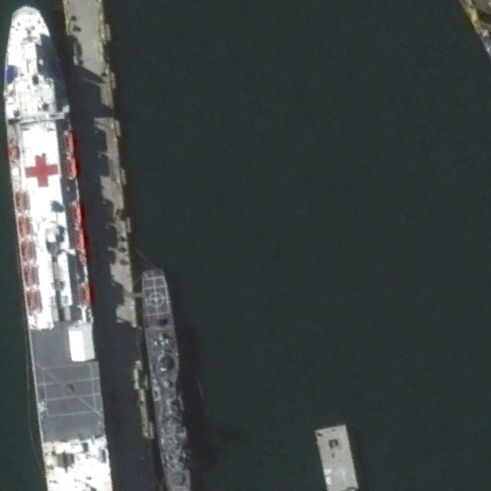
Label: Medical_ship